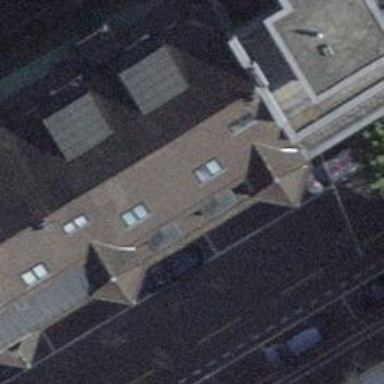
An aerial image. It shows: Furniture shop.